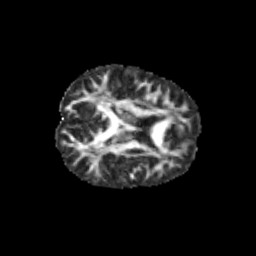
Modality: FA
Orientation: axial
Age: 10
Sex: male
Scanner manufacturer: siemens
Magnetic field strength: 3 T
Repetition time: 3.8 s
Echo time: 0.07 s